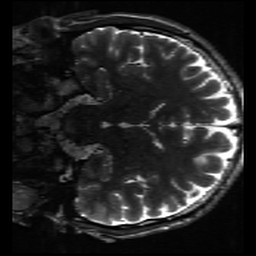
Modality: inplaneT2
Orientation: coronal